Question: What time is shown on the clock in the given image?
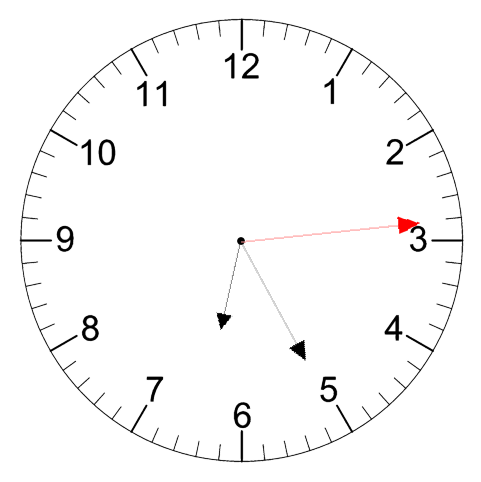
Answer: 06:25:14